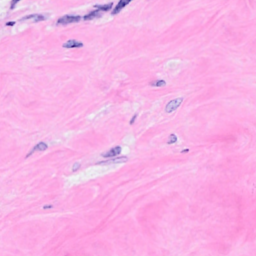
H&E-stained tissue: Breast